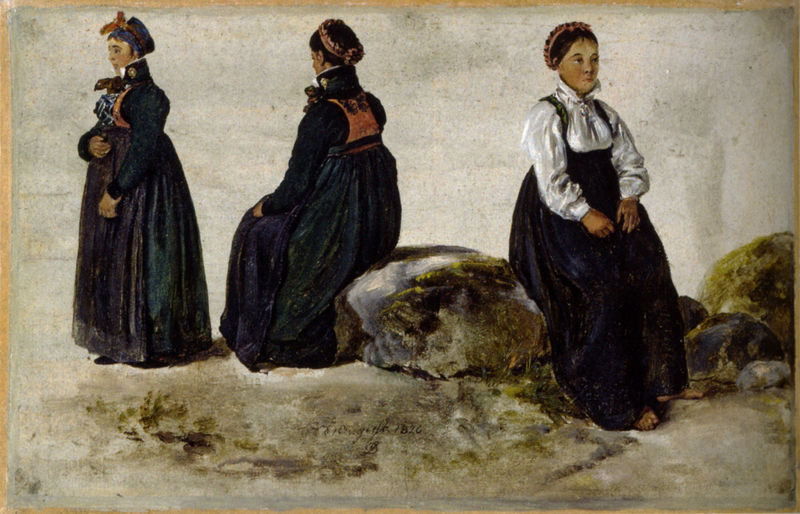
Titel: Studie dreier Bäuerinnen von Luster in Sogn
Künstler: Johan Christian Dahl
Standort: Oslo
Institution: Nasjonalmuseet for kunst, arkitektur og design
Schlagwörter: blau, felsen, fuß, gemälde, meer, schatten, weiß, aquarell, frauen, gelb, grün, landschaft, menschen, ocker, sitzen, braun, busen, damen, finger, frau, frisur, geste, grau, haar, hintergrund, hut, hüte, kleid, kleider, licht, mitte, orange, profil, rücken, schwarz, skizze, zeichnung, gürtel, rot, schnee, beige, flächig, haube, malerei, rock, schleife, jacke, mütze, mützen, arme, band, bluse, falten, gesicht, haarschmuck, inkarnat, kragen, rahmen, samt, stehen, stein, steine, stirnband, ärmel, bildnis, hände, portrait, porträt, signatur, öl, erde, natur, boden, drei, familie, pflanze, schleifen, frontal, rosa, schultern, bauern, genre, kopfbedeckung, schürze, taille, brüste, küste, rückenansicht, ansicht, mieder, röcke, studie, blusen, bäuerinnen, schürzen, fels, haarband, weiber, weiblich, kopftuch, streng, pupillen, schwestern, abgewandt, flechten, moos, barfuß, inkarant, bürger, beschriftung, kopfputz, hauben, entwurf, kranz, studien, tracht, leibl, kopftücher, trachten, vorderansicht, plan, bänder, skizzen, christen, träger, moss, aquarelle, ansichten, folklore, bäurisch, fraz, volkstracht, felsstück, bürgerinnen, b26